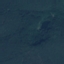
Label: Forest